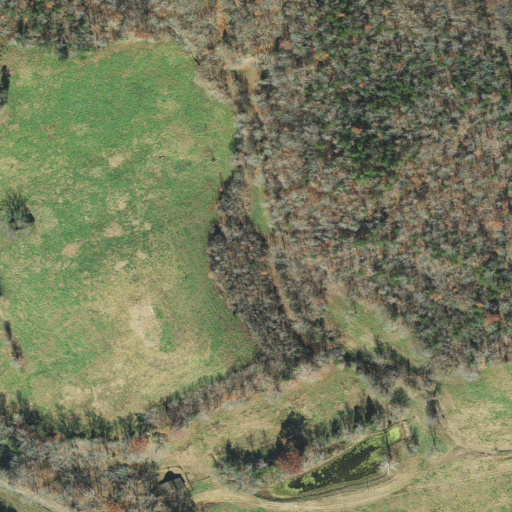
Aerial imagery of valley in Arkansas named Red Lick Hollow containing deciduous forest, pasture, shrub, grassland, open development, and low intensity development